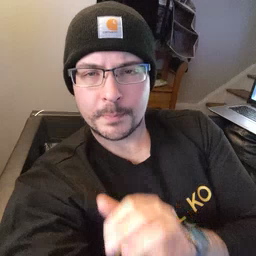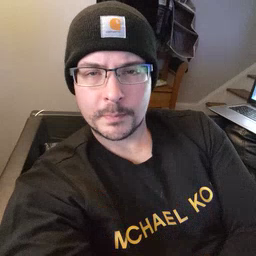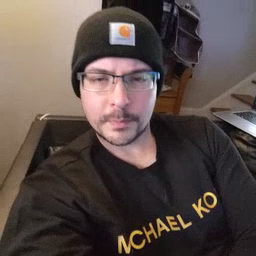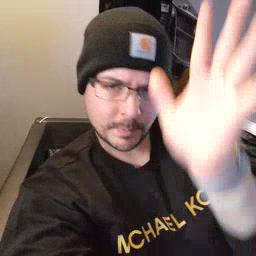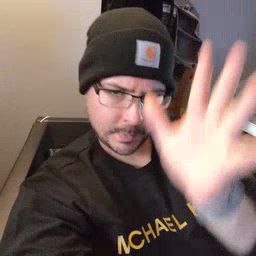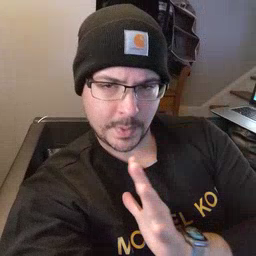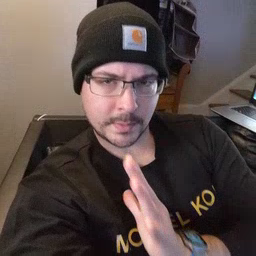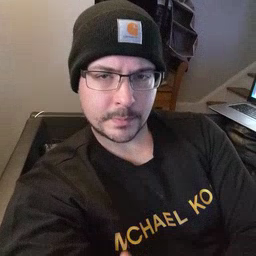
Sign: man